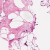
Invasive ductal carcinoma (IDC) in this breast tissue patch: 0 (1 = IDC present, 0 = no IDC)